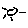
Label: sun